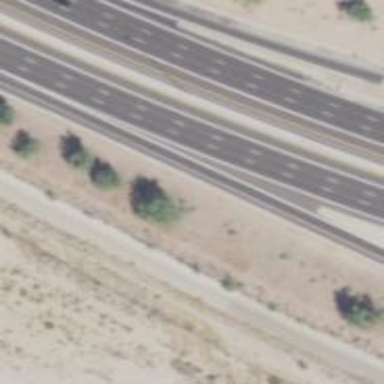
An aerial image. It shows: Asphalt motorway link.